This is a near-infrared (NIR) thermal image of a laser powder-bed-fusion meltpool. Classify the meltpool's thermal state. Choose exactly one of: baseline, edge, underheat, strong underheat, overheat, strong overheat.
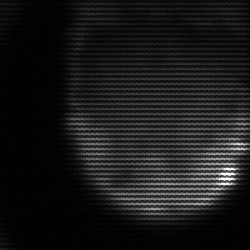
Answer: edge